Question: I've been surfing the net to figure out how make my tablecell height fitt its content (my content is of different height).
I've tried to look at this sample ....
<URL>
... but I can't make it work.
Here's my code so far .. the cell height is actually working, but the text is centered with trailling dotts (instead of dilling out the entire frame):
'''
public override UITableViewCell GetCell (UITableView tableView, NSIndexPath indexPath)
{
string item = this.Lst.Items [indexPath.Section];
UITableViewCell cell = tableView.DequeueReusableCell (_cellIdentifier);
if (cell == null) {
cell = new UITableViewCell (UITableViewCellStyle.Default, _cellIdentifier);
cell = new UITableViewCell (UITableViewCellStyle.Subtitle, _cellIdentifier);
}
// Find the height...
SizeF textWidth = new SizeF (tableView.Bounds.Width - 40, float.MaxValue);
SizeF textSize = tableView.StringSize(item, Font, textWidth, LineBreakMode);
// Textlabel...
cell.TextLabel.Text = item;
cell.TextLabel.Font = Font;
cell.TextLabel.Frame = new RectangleF(cell.TextLabel.Frame.X, cell.TextLabel.Frame.Y, textSize.Width, textSize.Height);
//cell.Accessory = UITableViewCellAccessory.DisclosureIndicator;
cell.ImageView.Image = PlaceholderImage;
cell.EditingAccessory = UITableViewCellAccessory.DisclosureIndicator;
// Sizing the cell...
RectangleF rectCell = cell.Frame;
rectCell.Height = textSize.Height;
cell.Frame = rectCell;
return cell;
}
public override float GetHeightForRow(UITableView tableView, NSIndexPath indexPath)
{
string item = this.Lst.Items [indexPath.Section];
SizeF size = new SizeF (tableView.Bounds.Width - 40, float.MaxValue);
float height = tableView.StringSize (item, Font, size, LineBreakMode).Height + 10;
return height;
}
'''
And it looks like this...

Any idea what is wrong?
Thanks!
Mojo
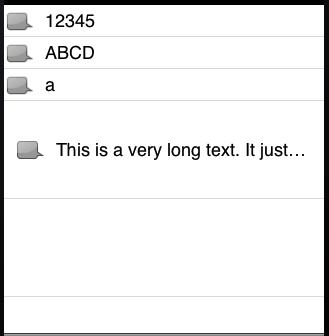
Answer: You can control the textlabel's behavior by setting the 'Lines' and 'LineBreakMode' properties.
For example, setting
'''
cell.TextLabel.Lines = 0;
cell.TextLabel.LineBreakMode = UILineBreakMode.WordWrap;
'''
will let your label do word wrapping and use as many lines as needed.
Also consider using <URL> by Miguel De Icaza. It simplifies dealing with UITableView considerably.